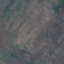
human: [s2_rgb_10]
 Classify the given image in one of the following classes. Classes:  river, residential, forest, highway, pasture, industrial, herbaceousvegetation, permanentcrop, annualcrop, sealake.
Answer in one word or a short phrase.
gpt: HerbaceousVegetation